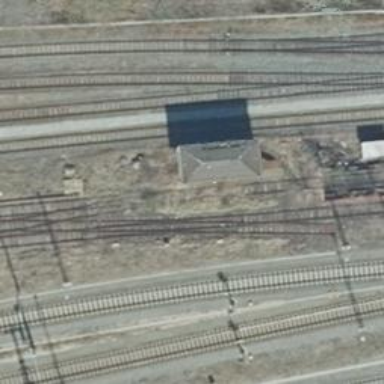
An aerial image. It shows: Railway switch.